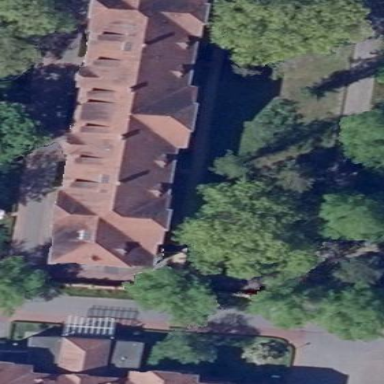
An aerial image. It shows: Hospital building.